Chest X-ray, AP view. Patient: 33 years old, sex M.
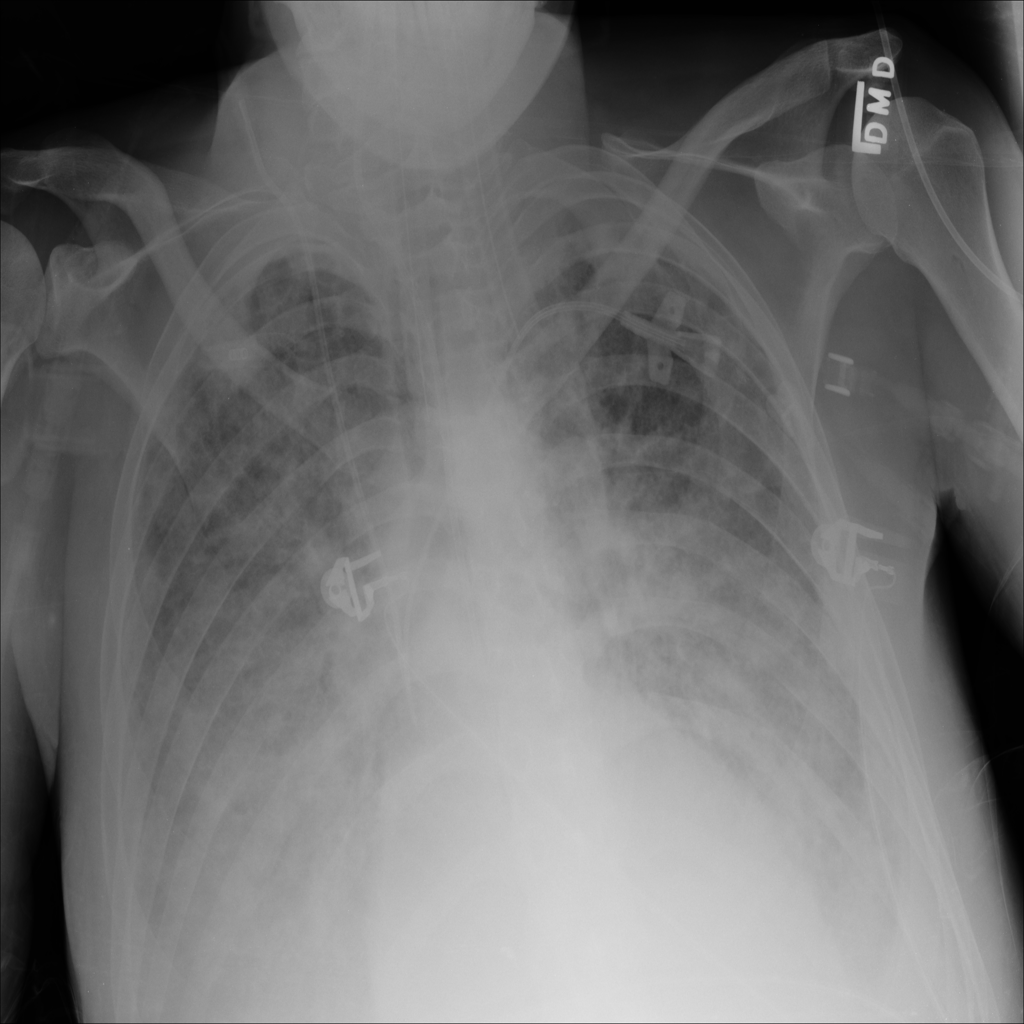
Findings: No Finding